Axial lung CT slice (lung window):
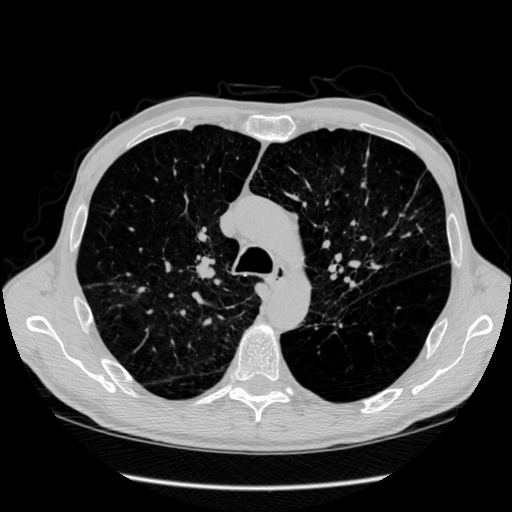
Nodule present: no